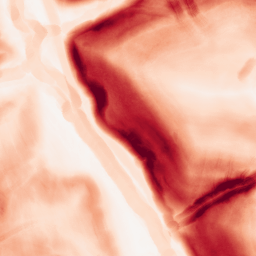
Category: morphological
Decomposition family: morphological_gradient
Decomposition parameters: size: 7
shape: disk
Upsampling method: bspline
Upsampling parameters: scale: 4
Upsampling scale: 4